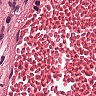
Metastatic tissue present: no